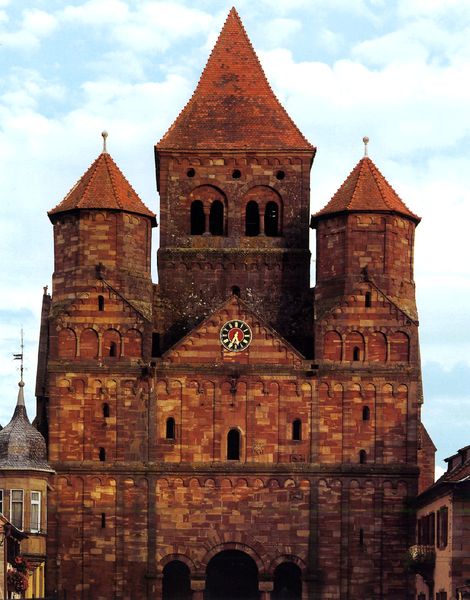
Titel: Maursmünster / Marmoutier, Westbau
Standort: Marmoutier/Maursmünster (EU - F - Elsass)
Schlagwörter: blau, himmel, wolken, kirchturm, stadt, fenster, glas, schwarz, dach, gebäude, haus, rot, architektur, barock, spitze, stein, steine, bild, kirche, drei, renaissance, rund, turm, balkon, bogen, fassade, dächer, giebel, ziegel, backstein, rundbogen, kuppel, ornamente, uhr, tor, foto, fotografie, bögen, burg, kuppeln, türmchen, türme, torbogen, dom, symmetrisch, kugel, kugeln, portal, sandstein, mittelalter, romanik, geranien, aussichtspunkt, westen, tourist, zeiger, fot, europa, castle, schießscharten, romanisch, westfassade, scharte, scharten, attraktion, fahen, nromanik